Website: walmart
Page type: gifting
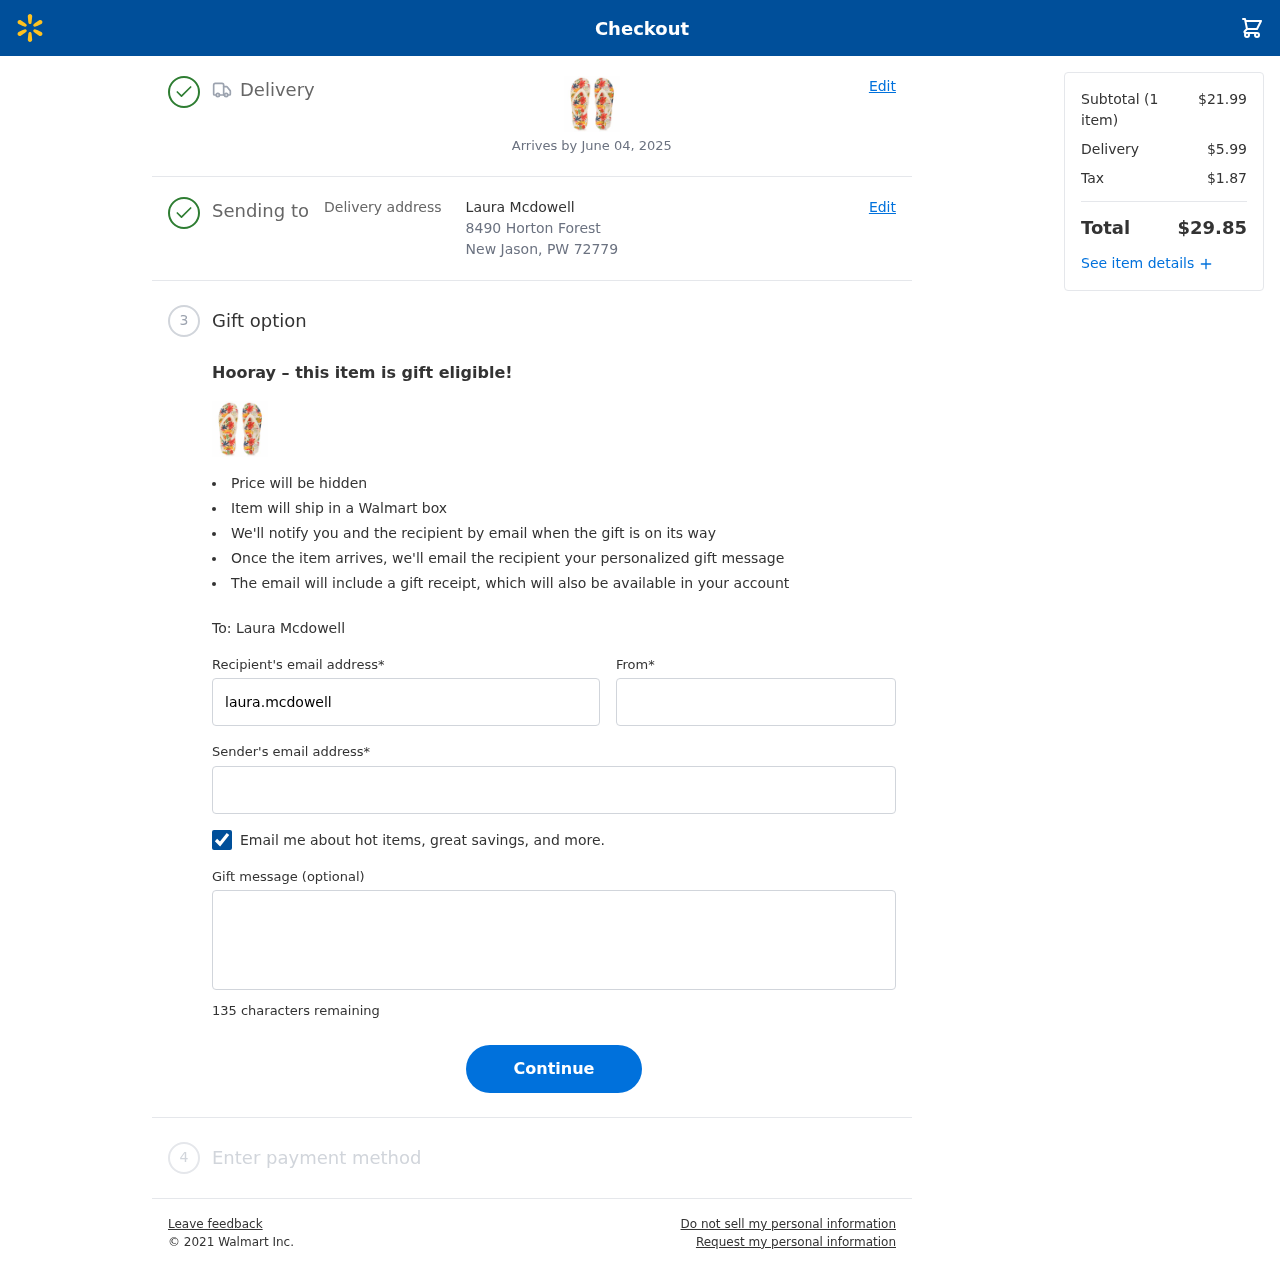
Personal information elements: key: PII_CITY_STATE_ZIP
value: New Jason, PW 72779
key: PII_EMAIL
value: sharon.jackson@hotmail.com
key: PII_FIRSTNAME
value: Sharon
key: PII_GIFT_EMAIL
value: laura.mcdowell@gmail.com
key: PII_GIFT_FULLNAME
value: Laura Mcdowell
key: PII_GIFT_MESSAGE
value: Hey Laura! I saw these stylish flip-flops and immediately thought of our beach days together. I hope they add a little extra sunshine to your summer! Enjoy!
Sharon
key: PII_STREET
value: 8490 Horton Forest
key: PII_GIFT_FIRSTNAME
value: Laura
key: PII_GIFT_LASTNAME
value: Mcdowell
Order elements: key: ORDER_DELIVERY_DATE
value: Arrives by June 04, 2025
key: ORDER_NUM_ITEMS
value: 1
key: ORDER_SUBTOTAL
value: $21.99
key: ORDER_SHIPPING_COST
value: $5.99
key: ORDER_TAX
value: $1.87
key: ORDER_TOTAL
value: $29.85